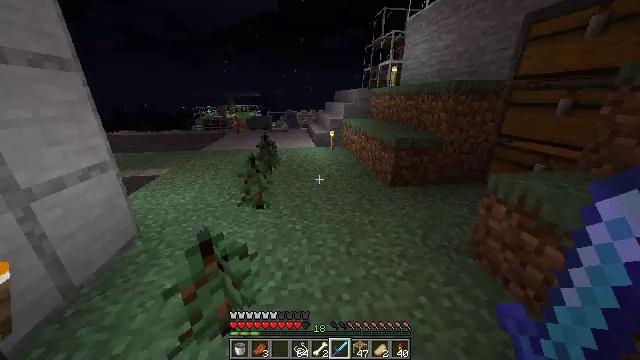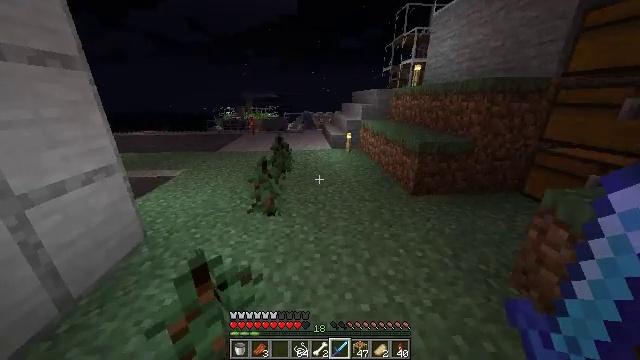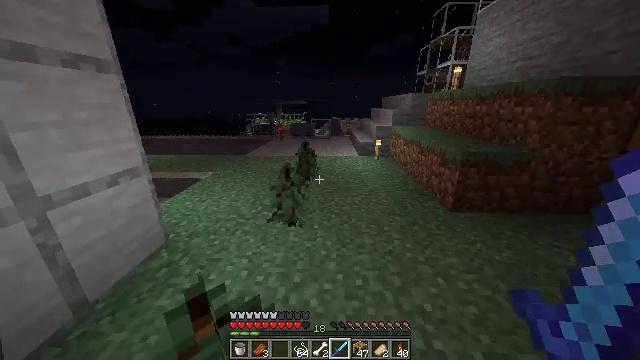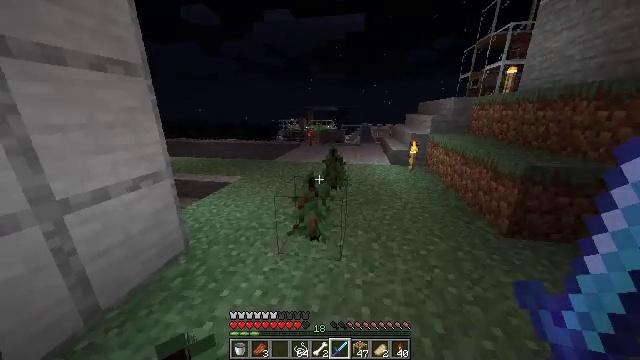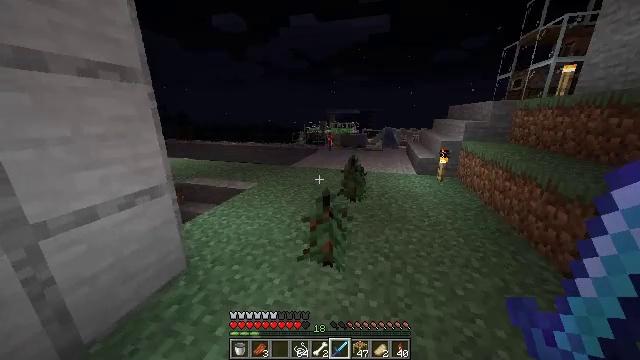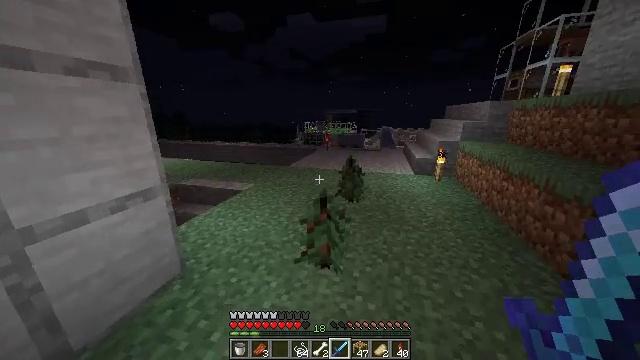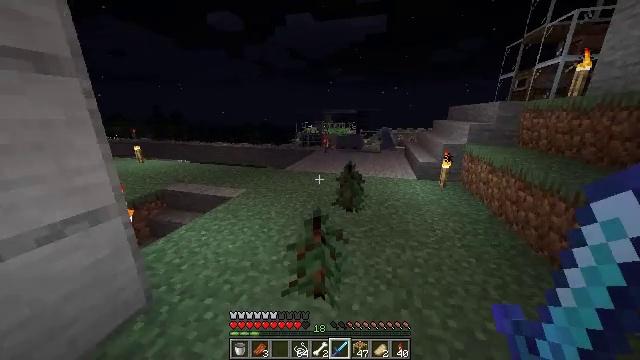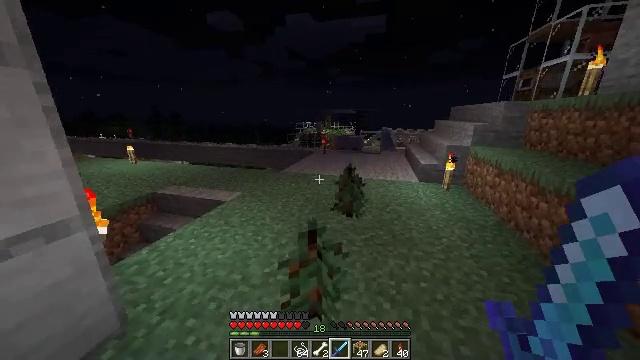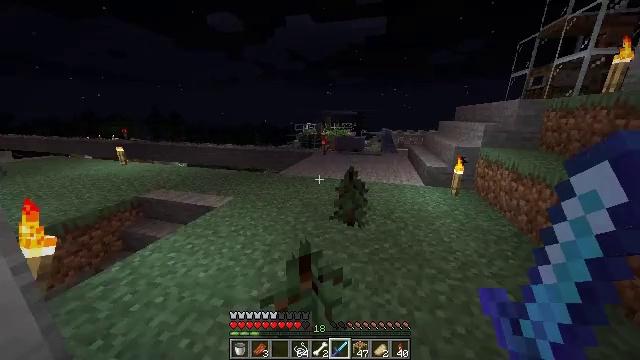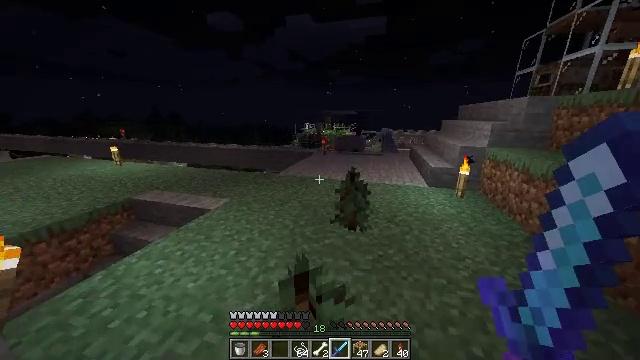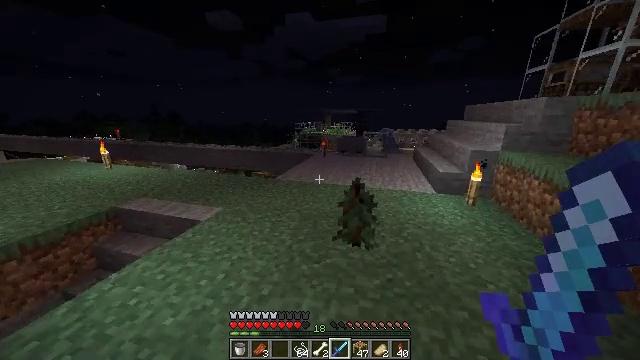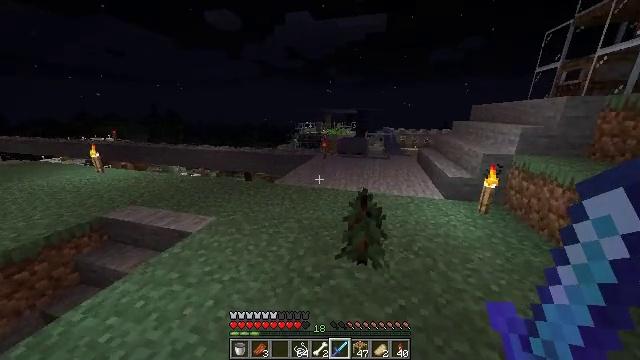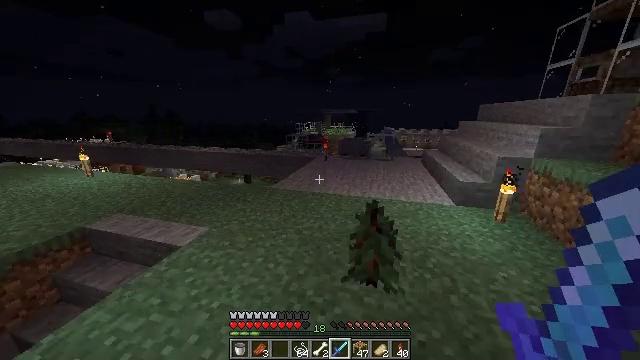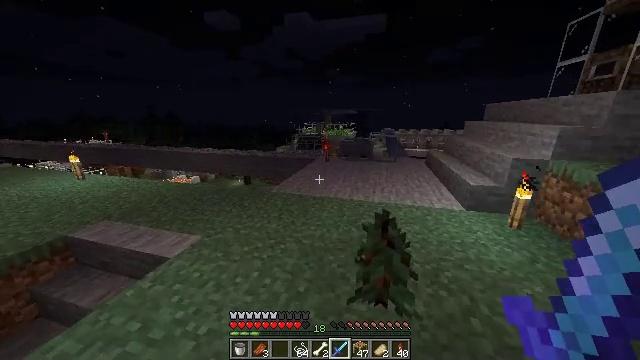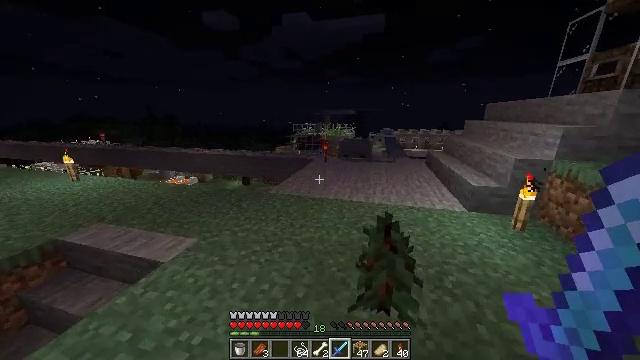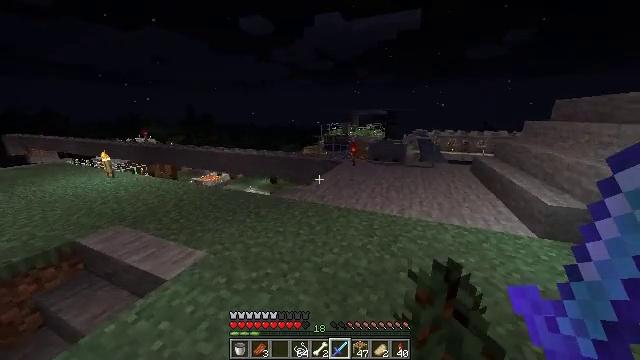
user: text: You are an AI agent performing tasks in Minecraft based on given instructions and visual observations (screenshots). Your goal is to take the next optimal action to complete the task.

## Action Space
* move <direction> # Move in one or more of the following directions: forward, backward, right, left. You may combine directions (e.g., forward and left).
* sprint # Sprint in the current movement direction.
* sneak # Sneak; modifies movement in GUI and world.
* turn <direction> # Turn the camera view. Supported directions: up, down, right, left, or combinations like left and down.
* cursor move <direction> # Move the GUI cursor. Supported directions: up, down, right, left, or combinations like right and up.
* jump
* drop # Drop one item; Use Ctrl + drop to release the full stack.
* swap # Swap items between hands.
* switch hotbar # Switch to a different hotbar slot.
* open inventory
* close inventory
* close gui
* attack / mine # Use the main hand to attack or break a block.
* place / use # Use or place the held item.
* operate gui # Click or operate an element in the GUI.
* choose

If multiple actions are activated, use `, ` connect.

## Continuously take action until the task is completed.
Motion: motion action
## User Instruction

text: Use bamboo and some string to create scaffolding in the crafting table.
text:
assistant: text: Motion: move forward, turn left
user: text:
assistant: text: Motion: move forward, turn left and up
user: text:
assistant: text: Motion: move forward, turn left and up
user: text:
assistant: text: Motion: move forward, turn left
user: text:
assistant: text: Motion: move forward
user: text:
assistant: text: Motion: move forward
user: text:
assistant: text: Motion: move forward, sprint
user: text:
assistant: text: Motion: move forward, sprint
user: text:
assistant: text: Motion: move forward, sprint
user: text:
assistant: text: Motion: move forward, sprint
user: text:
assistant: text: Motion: move forward
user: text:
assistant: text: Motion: move forward
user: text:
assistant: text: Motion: move forward
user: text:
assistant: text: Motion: move forward
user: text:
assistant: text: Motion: move forward, turn left
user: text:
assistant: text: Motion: move forward, turn left
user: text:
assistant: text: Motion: move forward, turn left
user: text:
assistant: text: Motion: move forward, sprint, turn left and down
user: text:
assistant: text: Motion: move forward, sprint, turn left and down
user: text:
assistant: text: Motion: move forward, sprint, turn left and down
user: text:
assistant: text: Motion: move forward, sprint, turn left and down
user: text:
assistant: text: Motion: move forward, turn left
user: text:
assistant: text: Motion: move forward, turn left
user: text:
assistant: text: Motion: move forward
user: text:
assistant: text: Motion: move forward, turn left
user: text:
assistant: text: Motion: move forward, turn left
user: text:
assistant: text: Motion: move forward
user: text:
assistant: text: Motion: move forward, sprint
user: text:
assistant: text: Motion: move forward, sprint
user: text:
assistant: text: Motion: move forward, sprint, turn left